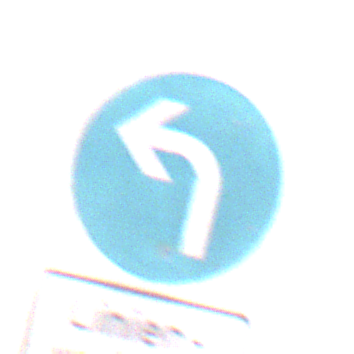
Verkehrszeichen: VorgeschriebeneFahrtrichtungLinks
Zusatzzeichen unten: BesondereFahrzeugeUndTransportgueter2
Umgebung: Outdoor, Nature
Tageszeit: MorningAfternoon
Wetter: PartlyCloudy
Licht: Natural
Jahreszeit: NotSpecified
Kontrast: HighContrast